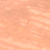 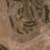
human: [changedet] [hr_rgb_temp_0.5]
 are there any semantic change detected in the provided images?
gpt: New parks and buildings were created in the desert.